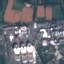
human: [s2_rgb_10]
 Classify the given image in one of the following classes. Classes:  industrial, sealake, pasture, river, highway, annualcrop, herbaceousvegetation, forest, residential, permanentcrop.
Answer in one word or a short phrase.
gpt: Industrial